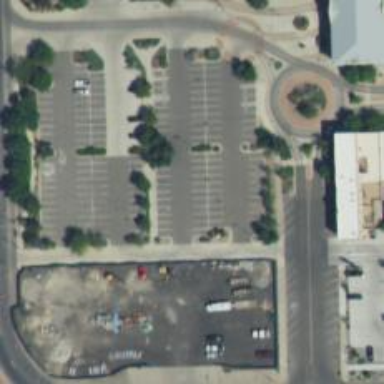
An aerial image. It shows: Parking space.